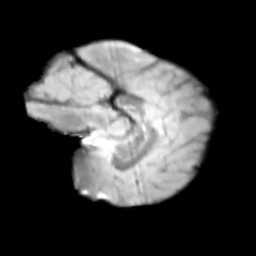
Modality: T2w
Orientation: sagittal
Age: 12
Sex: female
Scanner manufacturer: siemens
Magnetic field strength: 3 T
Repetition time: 3.8 s
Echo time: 0.07 s